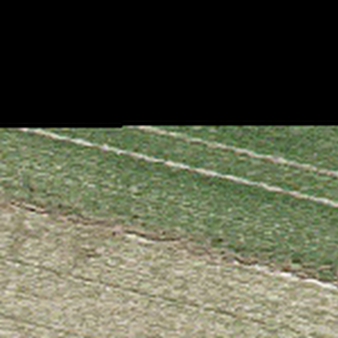
Label: other